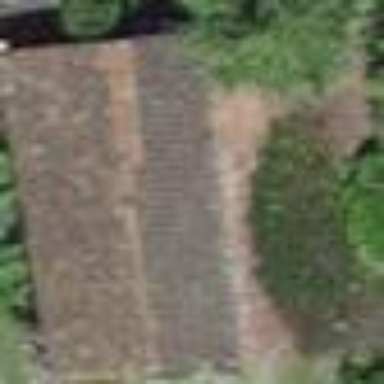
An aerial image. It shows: Garage building.